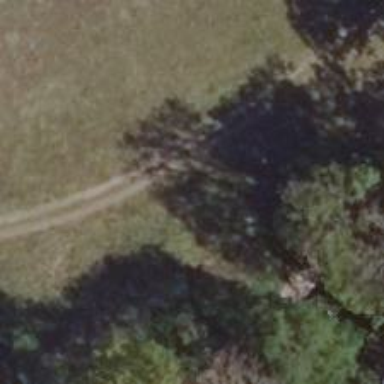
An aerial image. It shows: Grass track road with grade 5 tracktype.